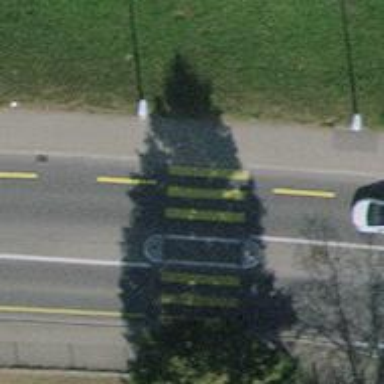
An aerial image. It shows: Kerb serving as barrier.